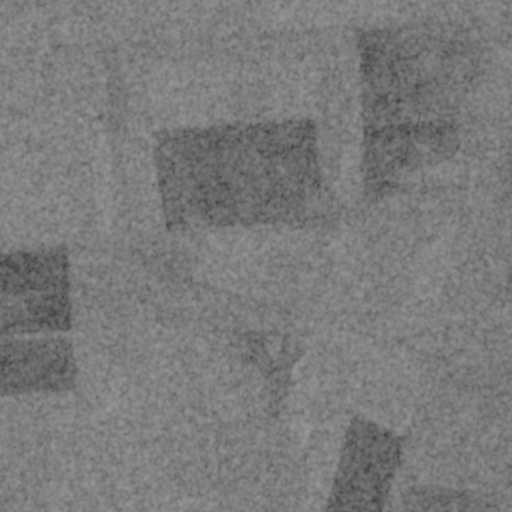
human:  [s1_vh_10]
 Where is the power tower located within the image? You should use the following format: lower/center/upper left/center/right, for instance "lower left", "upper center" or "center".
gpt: The power tower is located in the upper right of the image.
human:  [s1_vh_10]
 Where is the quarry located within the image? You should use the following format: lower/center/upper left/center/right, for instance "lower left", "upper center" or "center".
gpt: The quarry is located in the lower center of the image.
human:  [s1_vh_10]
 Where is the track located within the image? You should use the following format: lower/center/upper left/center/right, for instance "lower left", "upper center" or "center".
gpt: There is no track in the image.

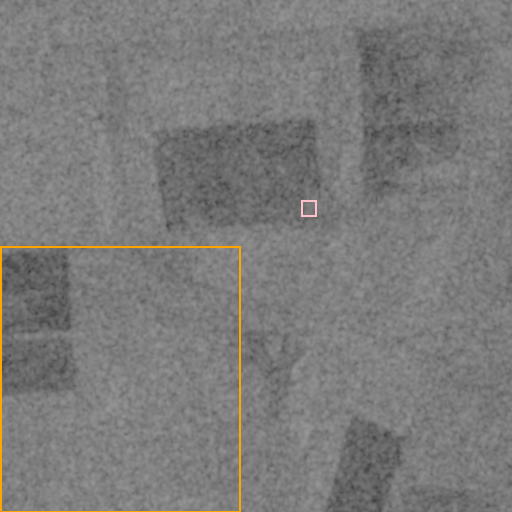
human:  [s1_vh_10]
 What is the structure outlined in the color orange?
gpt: The structure outlined in orange is a crop field.
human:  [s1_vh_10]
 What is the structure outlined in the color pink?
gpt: The structure outlined in pink is a quarry.
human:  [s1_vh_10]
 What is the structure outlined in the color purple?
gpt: There is no purple outline.